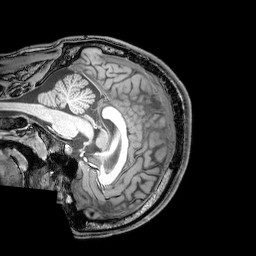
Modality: T1w
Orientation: sagittal
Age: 20
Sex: male
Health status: healthy
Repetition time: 0.081 s
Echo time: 0.037 s